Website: macys
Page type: gifting
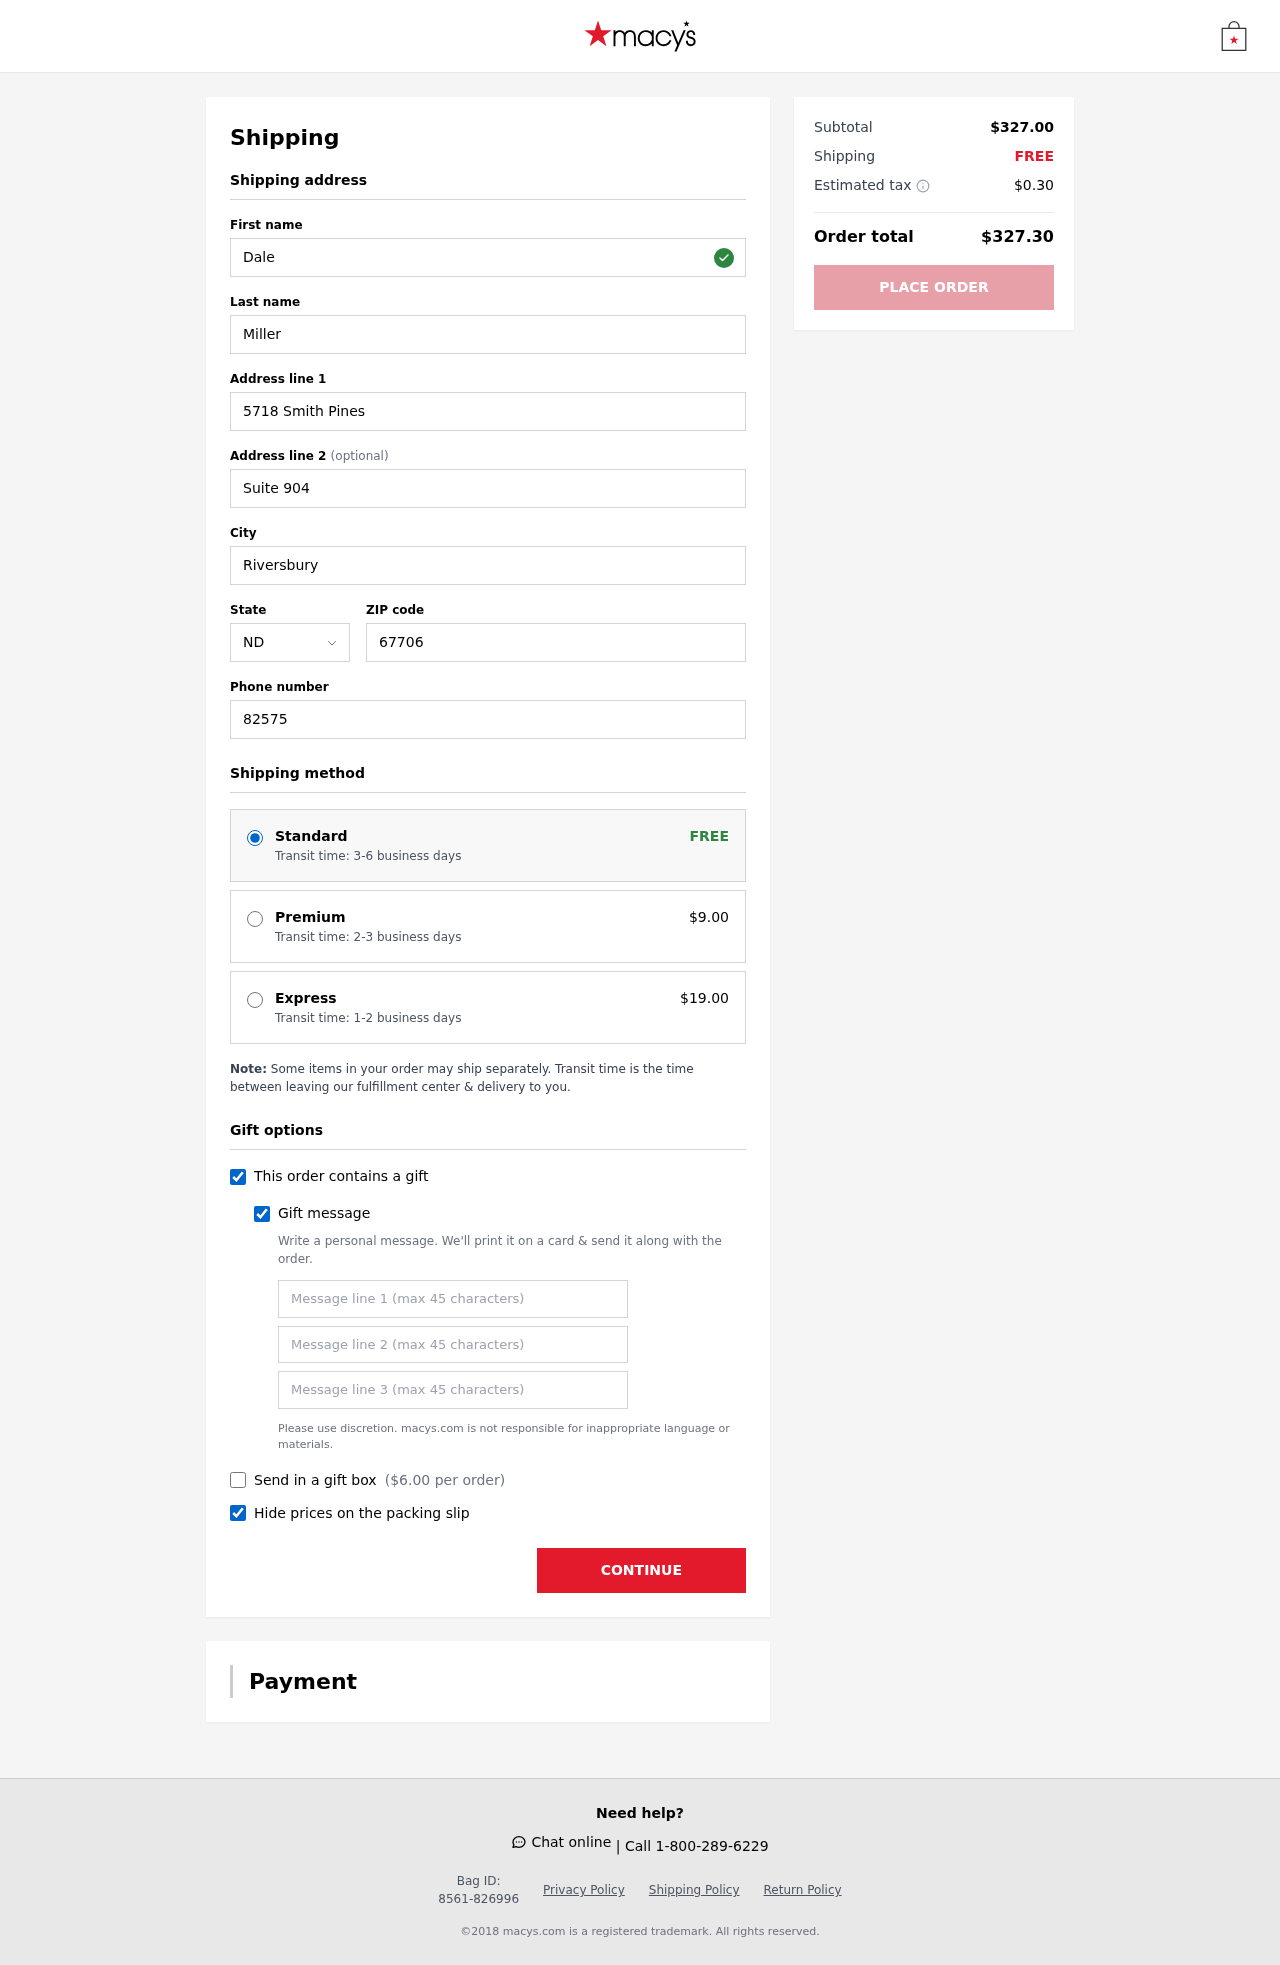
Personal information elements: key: PII_STATE_ABBR
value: ND
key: PII_FIRSTNAME
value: Dale
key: PII_LASTNAME
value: Miller
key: PII_STREET
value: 5718 Smith Pines
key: PII_STREET2
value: Suite 904
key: PII_CITY
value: Riversbury
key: PII_POSTCODE
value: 67706
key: PII_PHONE
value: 8257595058
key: PII_GIFT_MESSAGE
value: Hey Kimberly, I noticed you've been eyeing those stylish shoes, so I thought you’d love these! They’ll be perfect for adding a little flair to your wardrobe. Just wanted to brighten your day a bit!  Dale
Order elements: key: ORDER_SHIPPING_STANDARD
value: Transit time: 3-6 business days
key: ORDER_SHIPPING_PREMIUM
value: Transit time: 2-3 business days
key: ORDER_SHIPPING_PREMIUM_PRICE
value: $9.00
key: ORDER_SHIPPING_EXPRESS
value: Transit time: 1-2 business days
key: ORDER_SHIPPING_EXPRESS_PRICE
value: $19.00
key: ORDER_GIFT_BOX_PRICE
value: $6.00
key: ORDER_SUBTOTAL
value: $327.00
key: ORDER_SHIPPING_COST
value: FREE
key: ORDER_TAX
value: $0.30
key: ORDER_TOTAL
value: $327.30